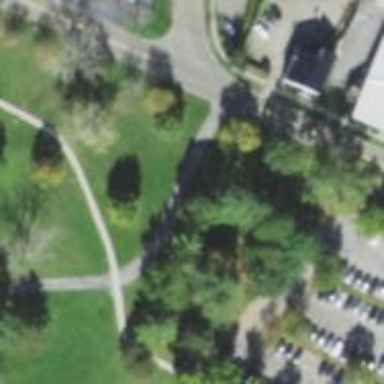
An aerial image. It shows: Disc golf hole.